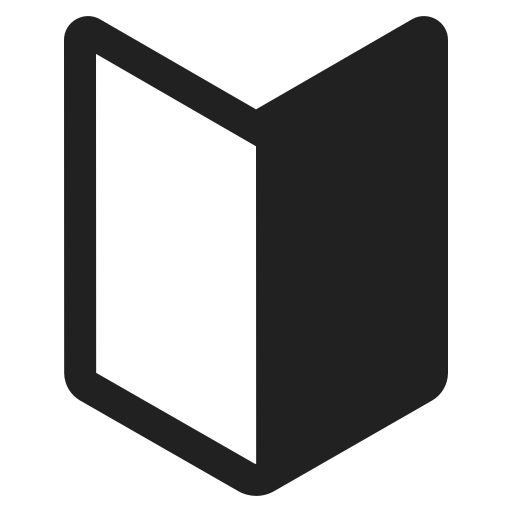
japanese symbol for beginner high contrast